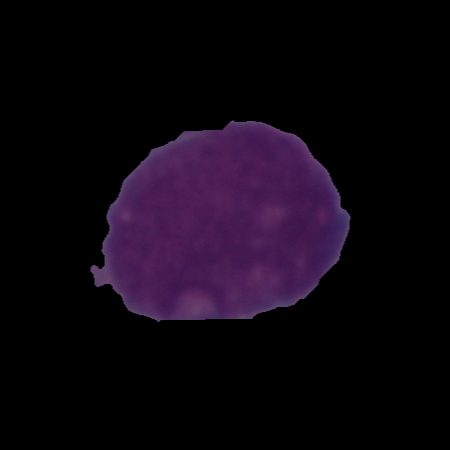
Label: cancer